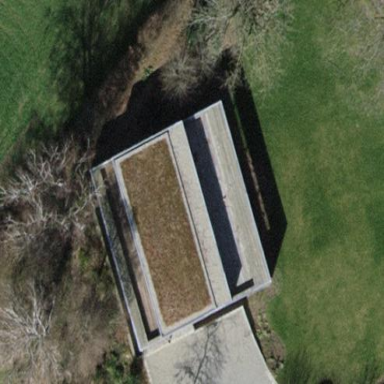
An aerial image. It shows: Detached building.